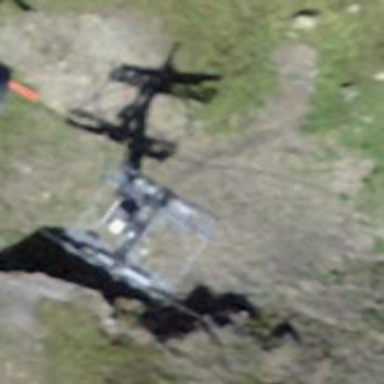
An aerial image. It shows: Pylon used for aerialway.